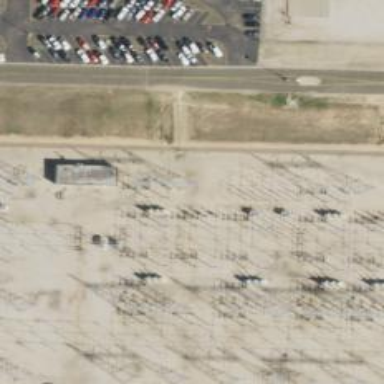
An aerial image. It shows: Switch for power supply.